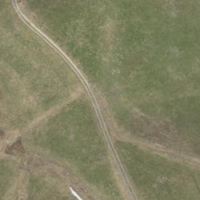
EUNIS habitat code: 24
Species observed at this site:
Vicia sepium